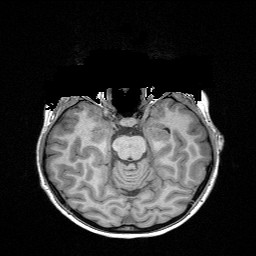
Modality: T1w
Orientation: coronal